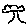
Label: tree